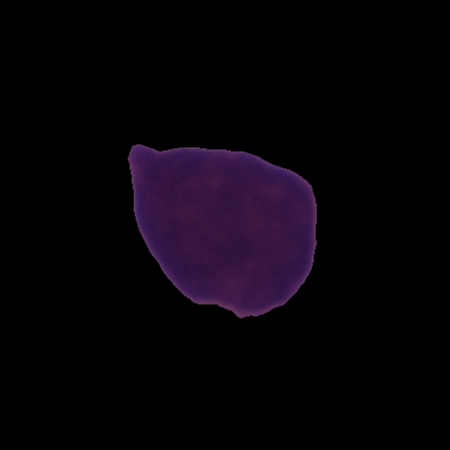
Label: cancer